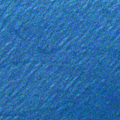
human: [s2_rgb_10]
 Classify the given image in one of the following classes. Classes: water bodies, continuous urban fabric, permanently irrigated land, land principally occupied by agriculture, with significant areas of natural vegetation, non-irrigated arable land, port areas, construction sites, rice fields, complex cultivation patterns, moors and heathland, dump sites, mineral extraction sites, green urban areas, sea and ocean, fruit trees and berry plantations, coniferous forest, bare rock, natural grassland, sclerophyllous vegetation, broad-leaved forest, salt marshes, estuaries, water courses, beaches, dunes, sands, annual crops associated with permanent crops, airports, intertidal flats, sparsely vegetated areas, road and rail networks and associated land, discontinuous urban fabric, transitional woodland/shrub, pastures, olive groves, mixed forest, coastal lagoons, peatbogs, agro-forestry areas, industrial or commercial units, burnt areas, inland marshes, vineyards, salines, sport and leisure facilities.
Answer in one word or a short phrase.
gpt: sea and ocean